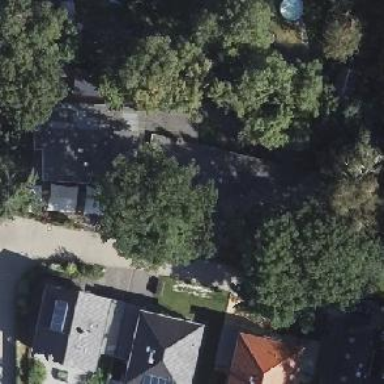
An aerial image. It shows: Kindergarten.